Aerial crown-view tile of a tropical tree (Barro Colorado Island, Panama), acquired 20250217:
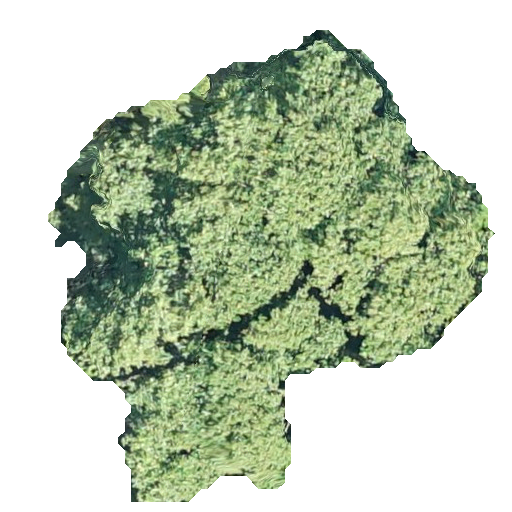
Species: Hieronyma alchorneoides
GBIF accepted scientific name: Hieronyma alchorneoides
Crown area: 189.38 m²